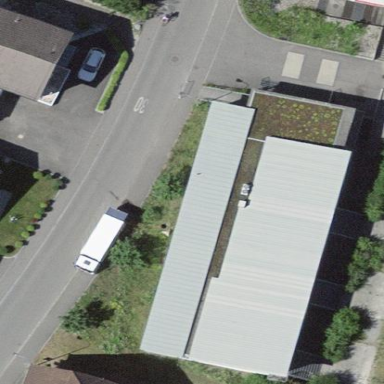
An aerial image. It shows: School building.